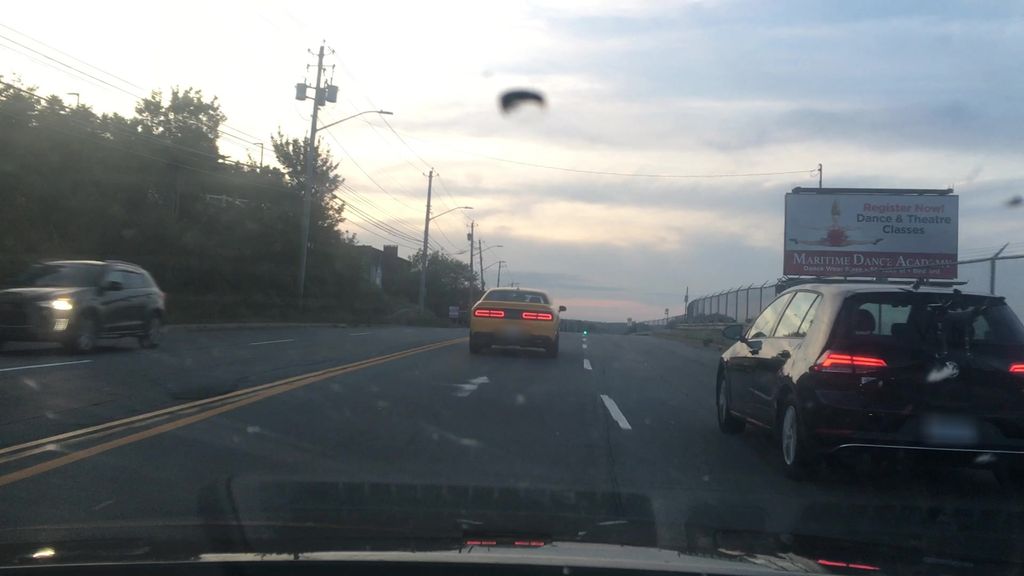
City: halifax